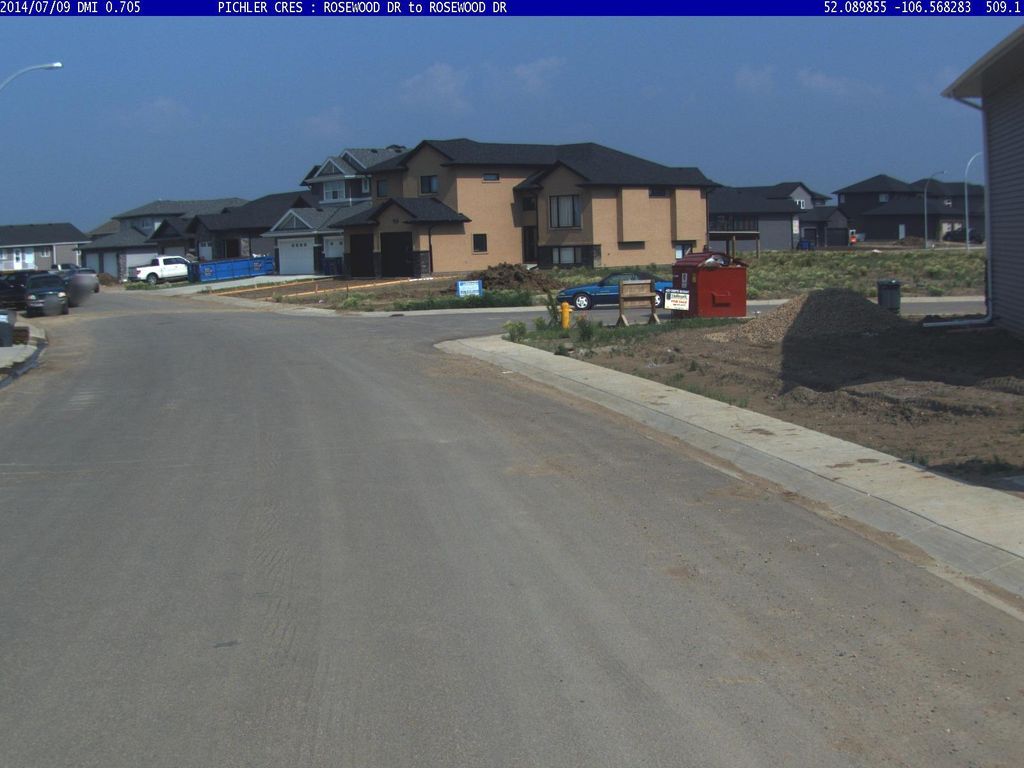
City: saskatoon